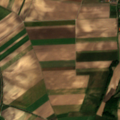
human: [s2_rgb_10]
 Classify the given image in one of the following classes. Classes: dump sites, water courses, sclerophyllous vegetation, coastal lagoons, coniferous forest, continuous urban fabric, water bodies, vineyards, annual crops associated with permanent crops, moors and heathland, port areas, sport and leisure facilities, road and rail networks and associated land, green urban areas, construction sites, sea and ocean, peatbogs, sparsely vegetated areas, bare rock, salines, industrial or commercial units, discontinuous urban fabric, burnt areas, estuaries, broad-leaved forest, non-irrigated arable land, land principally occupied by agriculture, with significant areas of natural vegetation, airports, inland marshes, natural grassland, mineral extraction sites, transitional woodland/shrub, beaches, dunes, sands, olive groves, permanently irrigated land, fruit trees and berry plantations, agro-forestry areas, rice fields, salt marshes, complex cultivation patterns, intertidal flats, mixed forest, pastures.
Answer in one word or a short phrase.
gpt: discontinuous urban fabric, non-irrigated arable land, complex cultivation patterns, land principally occupied by agriculture, with significant areas of natural vegetation